Interaction volume radius: 5 \u00c5
Interaction volume height: 15 \u00c5
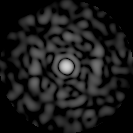
Disorder parameter: 0.8522